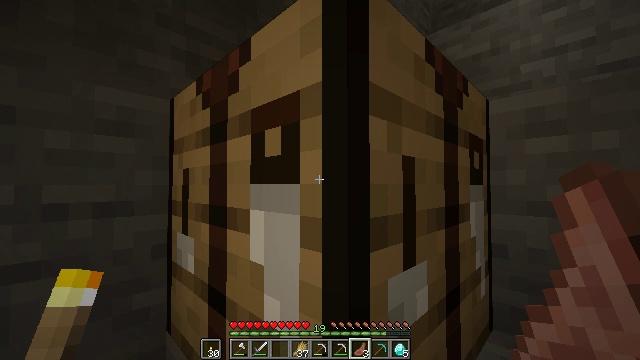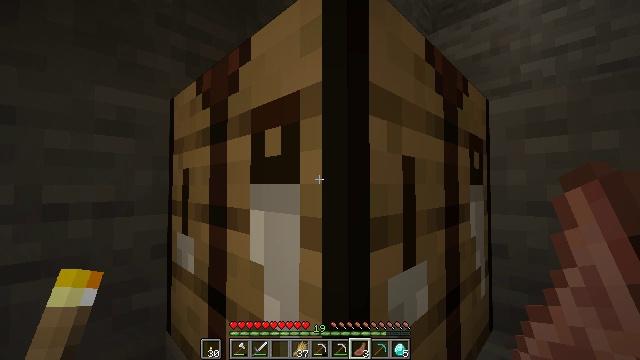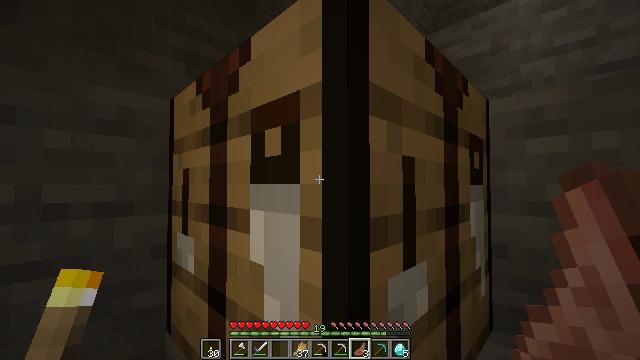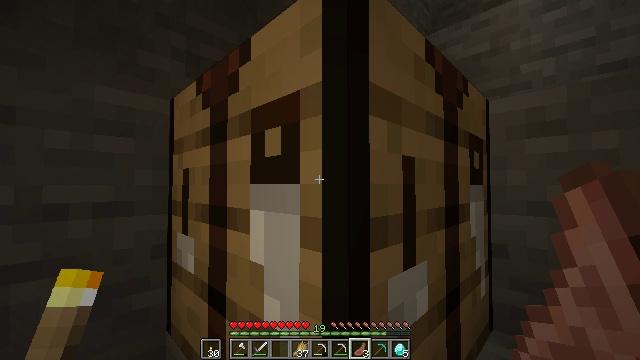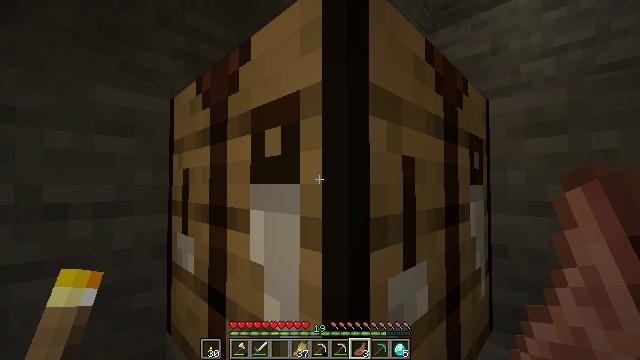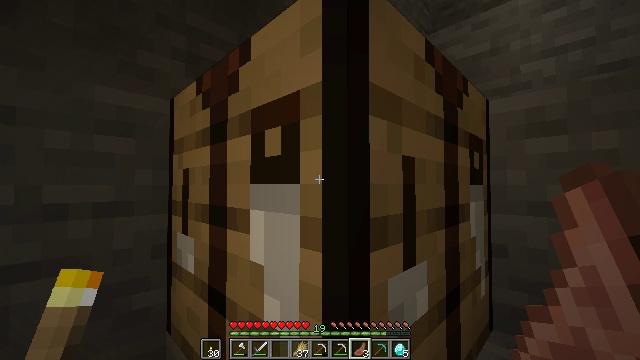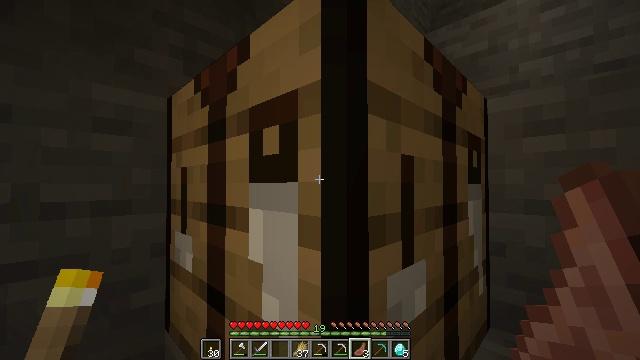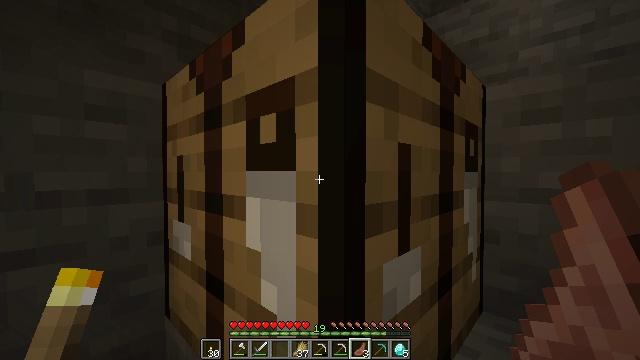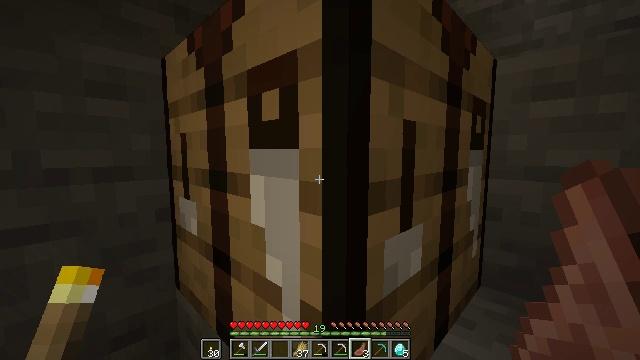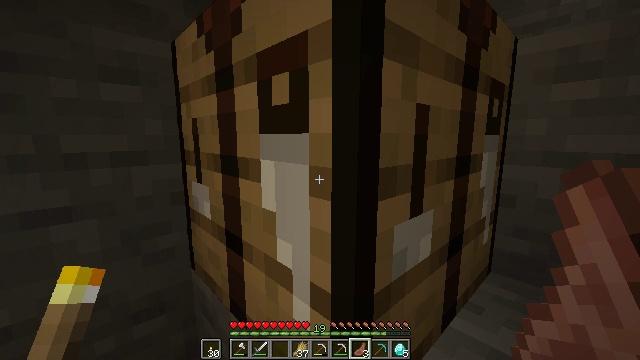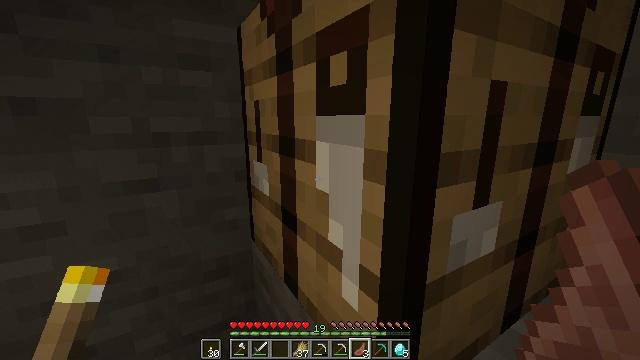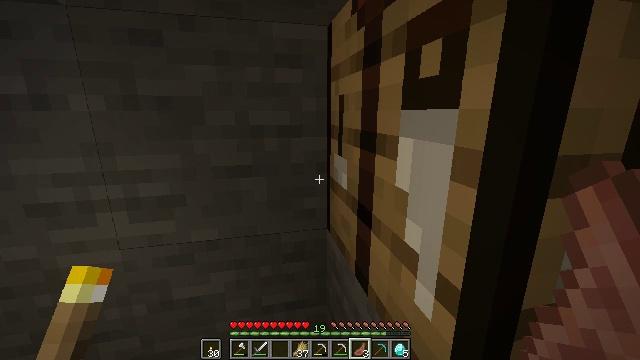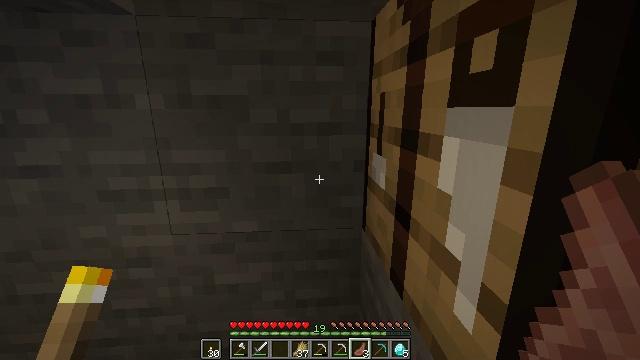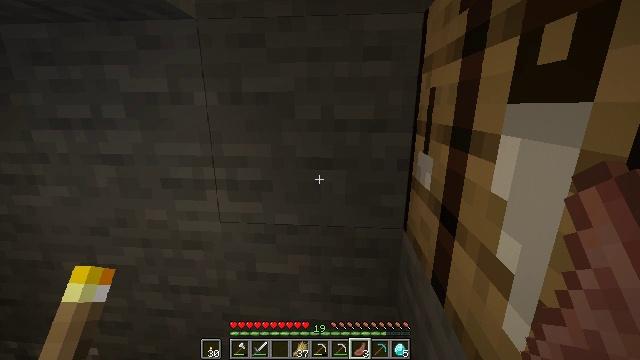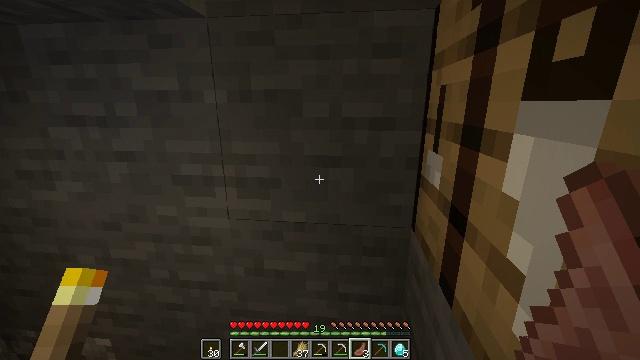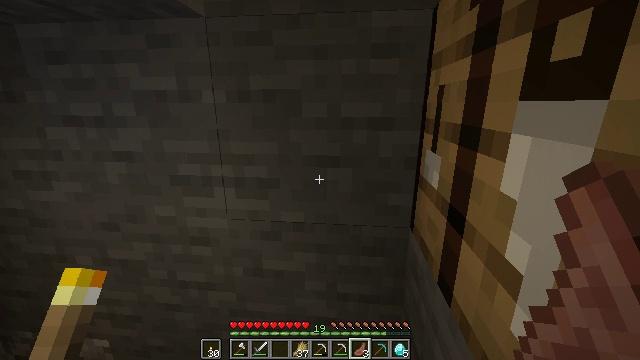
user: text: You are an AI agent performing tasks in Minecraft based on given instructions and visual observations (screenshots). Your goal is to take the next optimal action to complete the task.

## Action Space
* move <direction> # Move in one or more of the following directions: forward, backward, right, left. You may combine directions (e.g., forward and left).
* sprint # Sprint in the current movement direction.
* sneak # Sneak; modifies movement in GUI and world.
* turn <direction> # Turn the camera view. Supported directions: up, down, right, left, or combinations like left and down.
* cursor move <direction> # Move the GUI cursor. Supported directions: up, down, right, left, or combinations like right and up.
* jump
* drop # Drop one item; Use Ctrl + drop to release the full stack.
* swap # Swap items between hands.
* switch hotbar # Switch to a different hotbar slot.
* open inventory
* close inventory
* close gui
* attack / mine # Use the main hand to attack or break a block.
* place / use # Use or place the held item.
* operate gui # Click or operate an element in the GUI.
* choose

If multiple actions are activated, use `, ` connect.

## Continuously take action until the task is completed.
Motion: motion action
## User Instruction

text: Left click on the crafting table
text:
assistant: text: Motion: no_op
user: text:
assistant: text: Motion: no_op
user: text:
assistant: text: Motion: no_op
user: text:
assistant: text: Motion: no_op
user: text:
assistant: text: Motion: no_op
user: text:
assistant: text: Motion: no_op
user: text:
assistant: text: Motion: turn down
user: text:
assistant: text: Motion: turn down
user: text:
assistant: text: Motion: turn left and down
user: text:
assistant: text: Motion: turn left and down
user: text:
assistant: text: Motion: turn left and down
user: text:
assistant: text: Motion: turn left
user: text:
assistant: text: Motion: turn left
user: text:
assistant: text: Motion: turn left
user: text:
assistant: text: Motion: no_op
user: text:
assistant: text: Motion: turn right
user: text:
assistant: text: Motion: turn right
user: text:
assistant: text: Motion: turn right and up
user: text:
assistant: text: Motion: no_op
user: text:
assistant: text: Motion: turn up
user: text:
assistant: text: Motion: turn up
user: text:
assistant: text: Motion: turn left
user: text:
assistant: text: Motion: no_op
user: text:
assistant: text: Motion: no_op
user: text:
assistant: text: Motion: no_op
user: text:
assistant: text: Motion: no_op
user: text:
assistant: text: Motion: no_op
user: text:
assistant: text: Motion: no_op
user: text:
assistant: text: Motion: no_op
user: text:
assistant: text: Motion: no_op